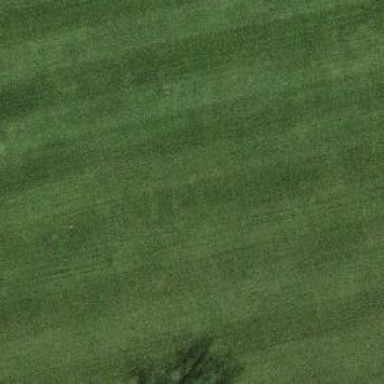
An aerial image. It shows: Golf hole.